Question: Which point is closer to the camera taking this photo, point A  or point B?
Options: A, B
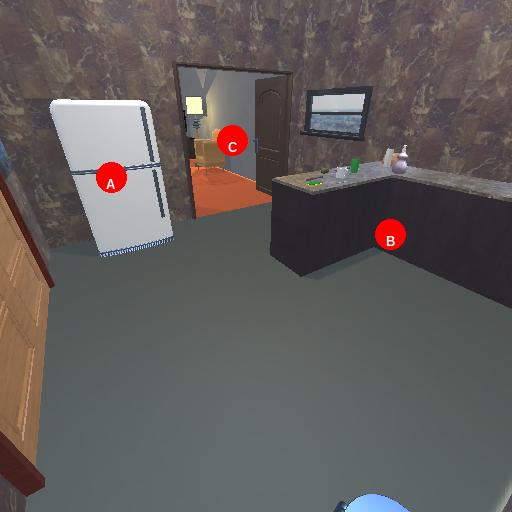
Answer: A